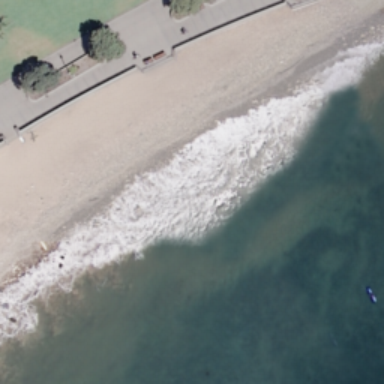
This is a beach with blue sea and sand .